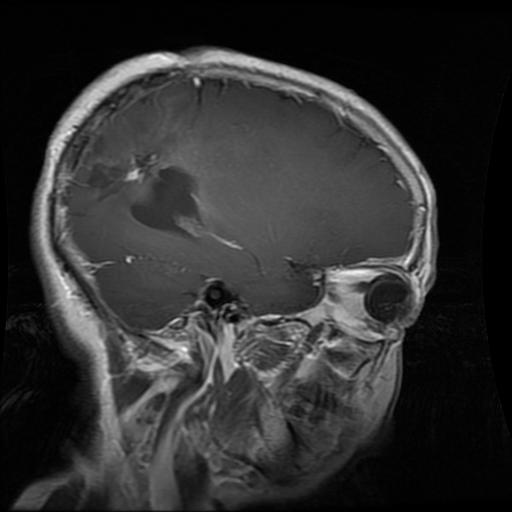
Label: glioma